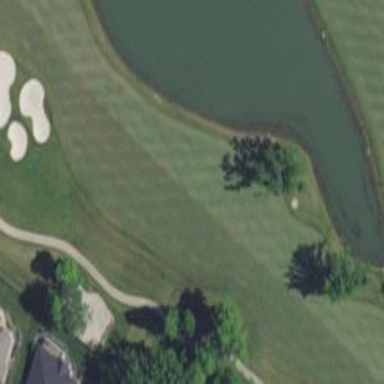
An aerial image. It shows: Grassy area designated as golf fairway.